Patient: sex M, age 69
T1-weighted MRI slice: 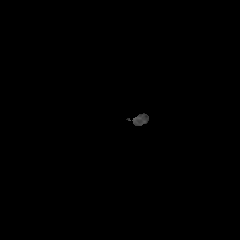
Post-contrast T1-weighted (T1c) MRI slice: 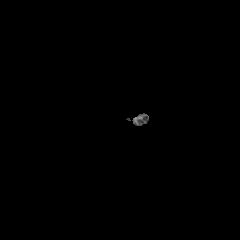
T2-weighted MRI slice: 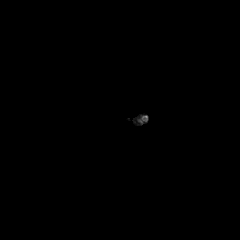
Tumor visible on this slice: no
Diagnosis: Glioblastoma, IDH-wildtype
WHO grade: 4